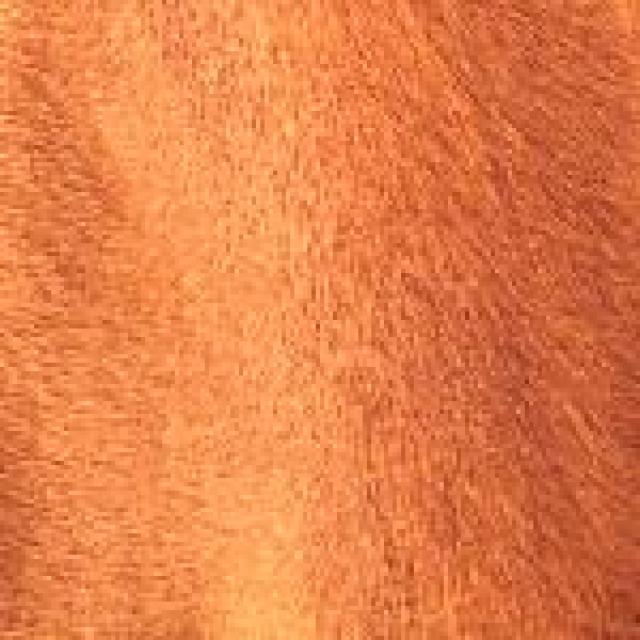
Healthy canine skin — no visible lesions, inflammation, or abnormalities. The skin and coat appear normal.